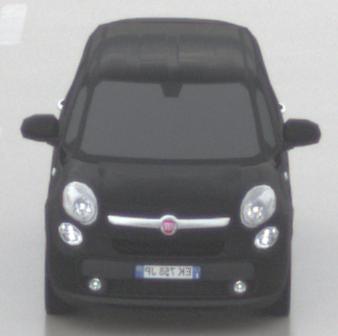
Make: Fiat
Model: 500L 1.4 16V
Detailed model: 500L (199)
Model produced from: 2012/10
Model produced until: 2017/05
Doors: 5
Color: black
Road condition: wet road
Daytime: morning or afternoon
Contrast: low contrast